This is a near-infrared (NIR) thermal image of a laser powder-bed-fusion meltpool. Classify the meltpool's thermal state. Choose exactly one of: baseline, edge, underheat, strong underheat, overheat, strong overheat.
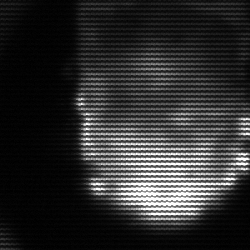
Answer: baseline